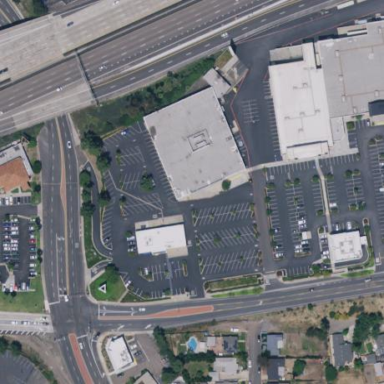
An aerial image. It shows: Commercial building.